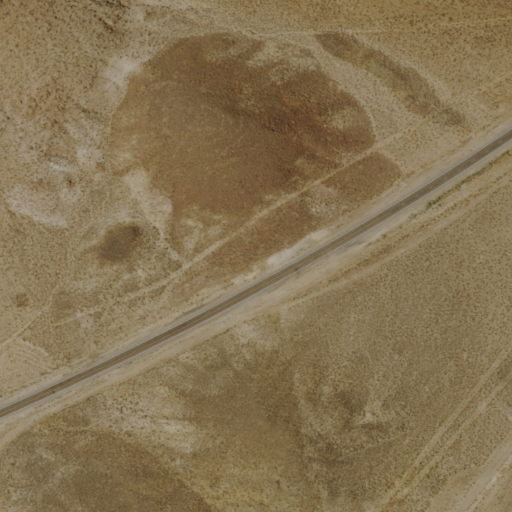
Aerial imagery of gap in Nevada named Calavada Summit containing shrub, medium intensity development, low intensity development, and high intensity development